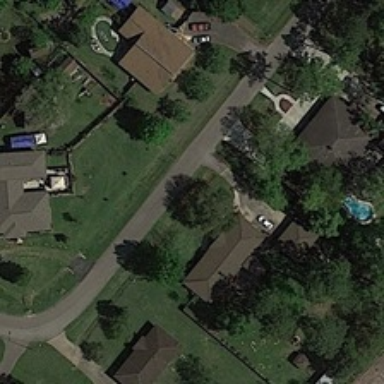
Many residential houses are on the lawn, like straight line,like ring .